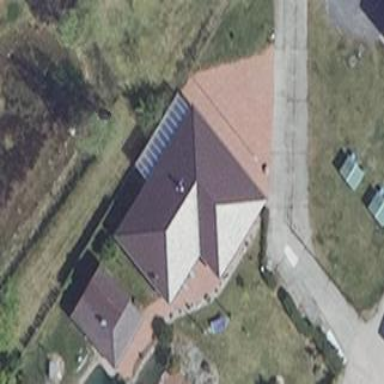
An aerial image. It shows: Simple house.